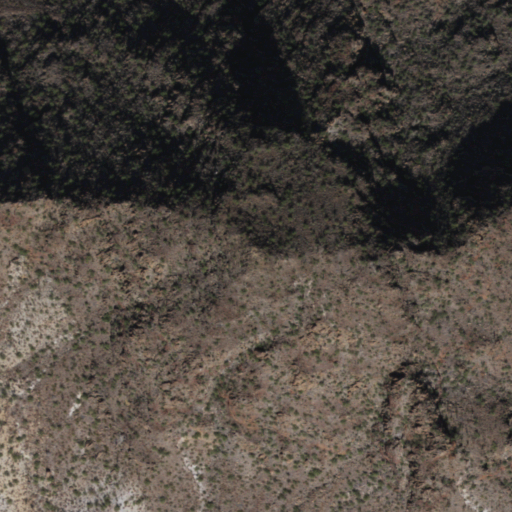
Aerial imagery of mountain in Arizona named Gadsden Peak containing only shrub